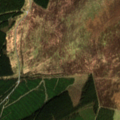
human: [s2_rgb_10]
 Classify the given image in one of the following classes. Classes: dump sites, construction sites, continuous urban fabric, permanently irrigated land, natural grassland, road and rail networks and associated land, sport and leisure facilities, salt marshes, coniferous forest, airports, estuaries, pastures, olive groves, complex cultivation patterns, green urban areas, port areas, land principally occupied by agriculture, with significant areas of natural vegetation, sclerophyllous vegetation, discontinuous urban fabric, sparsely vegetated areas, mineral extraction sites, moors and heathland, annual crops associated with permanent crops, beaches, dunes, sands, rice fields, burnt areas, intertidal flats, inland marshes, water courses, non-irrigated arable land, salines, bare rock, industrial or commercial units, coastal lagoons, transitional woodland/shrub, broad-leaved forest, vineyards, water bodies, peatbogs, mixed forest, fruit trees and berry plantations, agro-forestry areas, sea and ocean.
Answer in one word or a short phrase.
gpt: coniferous forest, moors and heathland, transitional woodland/shrub, peatbogs